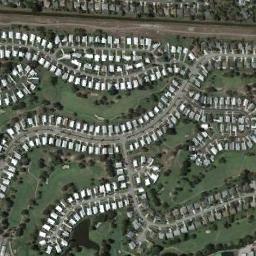
Label: residential